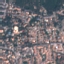
Label: Residential